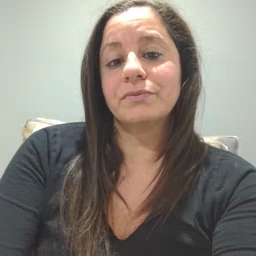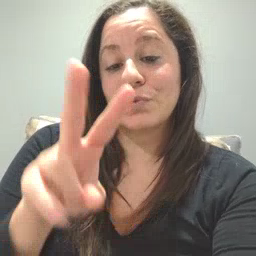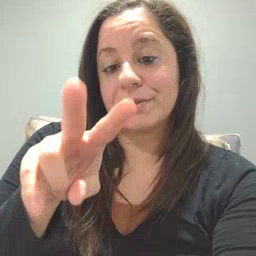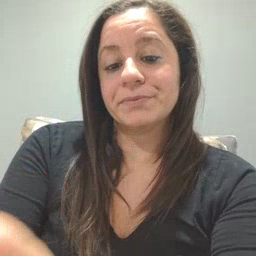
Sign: read